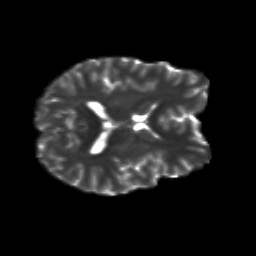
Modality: T2w
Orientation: axial
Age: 21
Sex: male
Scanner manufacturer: siemens
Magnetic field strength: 3 T
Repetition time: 8.8 s
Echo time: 0.085 s